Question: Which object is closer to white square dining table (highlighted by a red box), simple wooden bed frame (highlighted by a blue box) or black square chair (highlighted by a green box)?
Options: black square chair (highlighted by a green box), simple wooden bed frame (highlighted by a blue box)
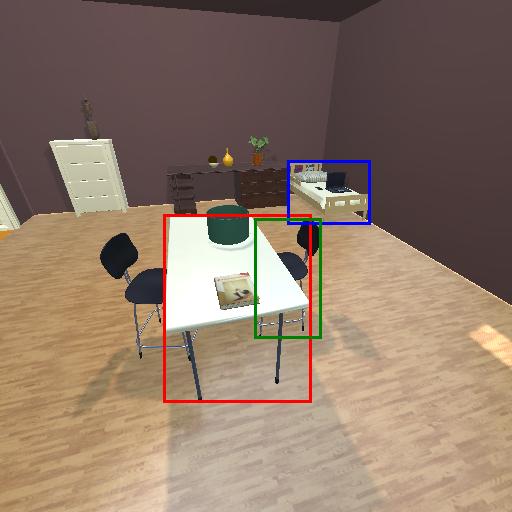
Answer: black square chair (highlighted by a green box)